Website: home-depot
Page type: review-order
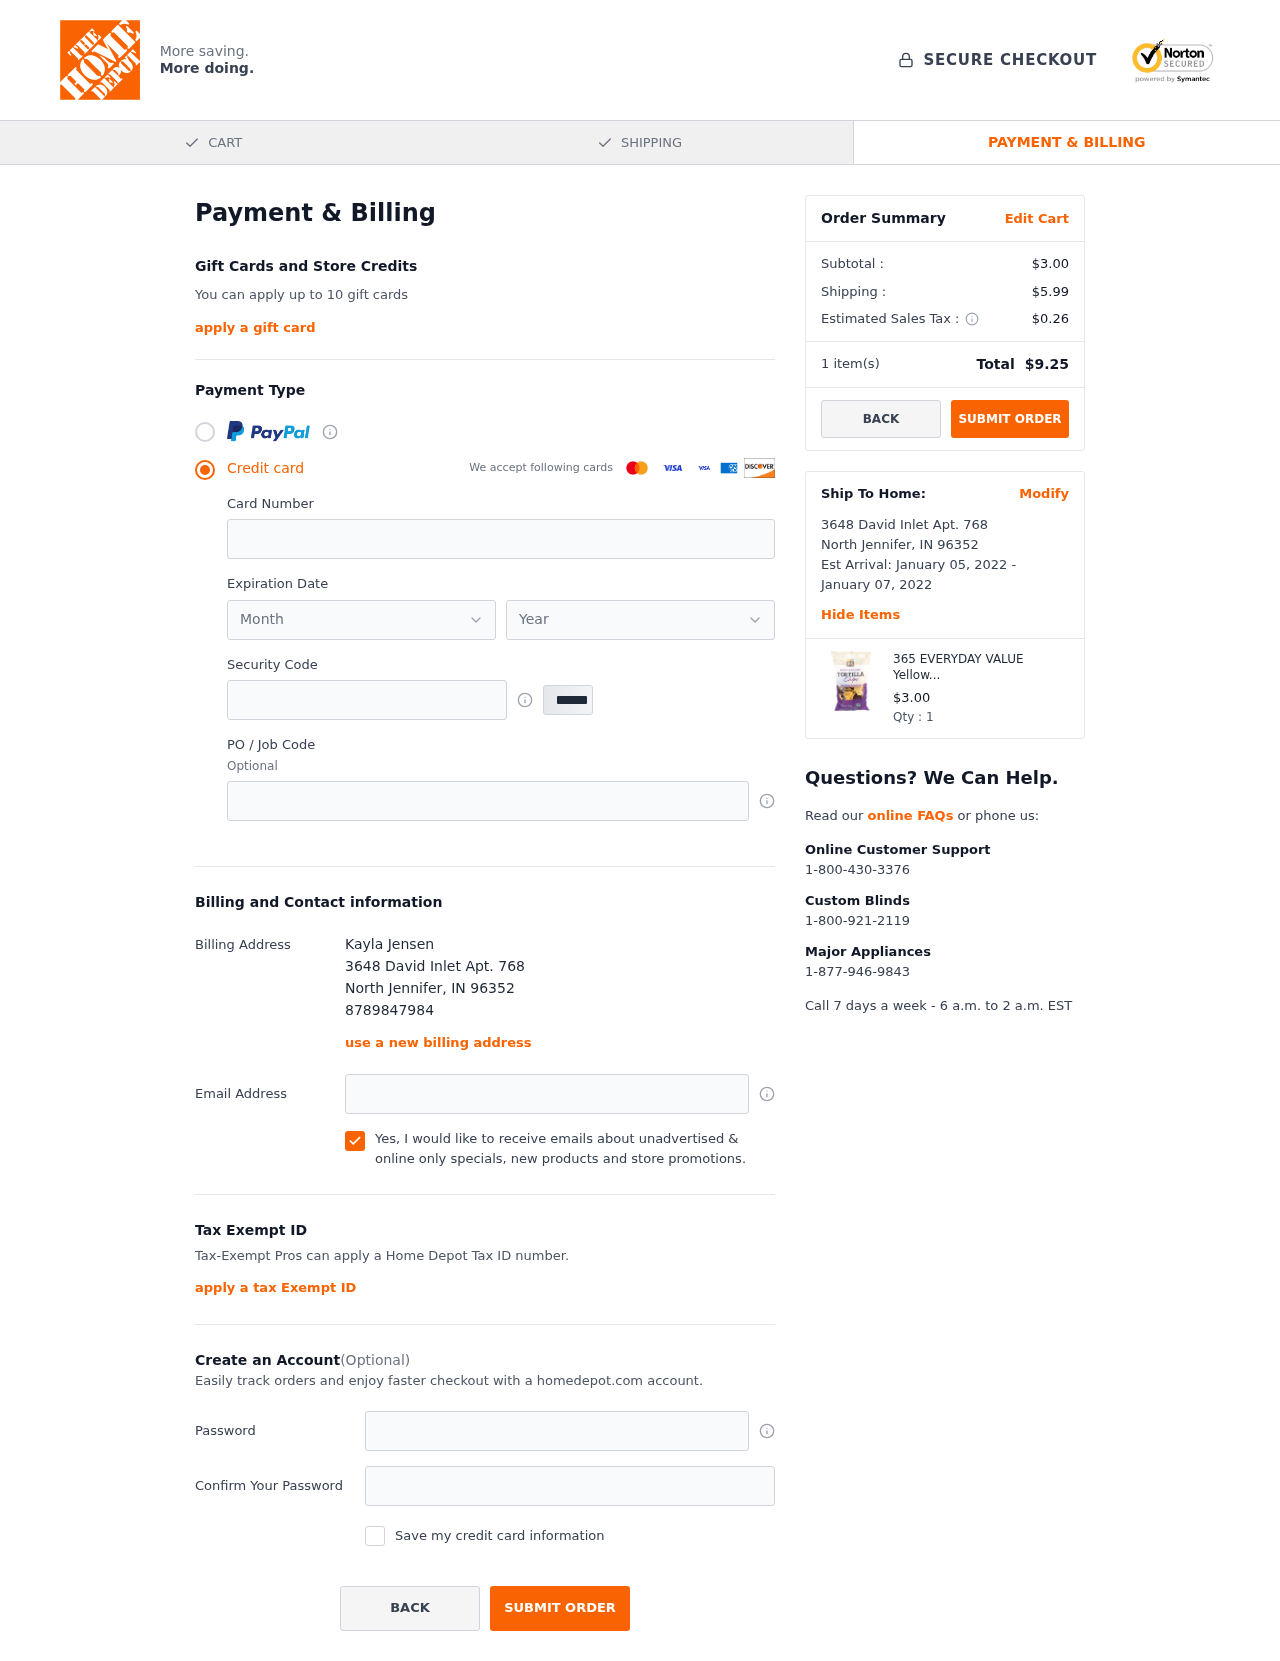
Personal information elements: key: PII_CARD_EXPIRY_MONTH
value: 04
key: PII_CARD_EXPIRY_YEAR
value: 28
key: PII_CITY
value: North Jennifer
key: PII_FULLNAME
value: Kayla Jensen
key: PII_PHONE
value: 8789847984
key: PII_POSTCODE
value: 96352
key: PII_STATE_ABBR
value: IN
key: PII_STREET
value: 3648 David Inlet Apt. 768
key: PII_CARD_NUMBER
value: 3491 9840 4777 866
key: PII_CARD_CVV
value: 3075
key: PII_JOB_CODE
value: WO-474134
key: PII_EMAIL
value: kayla.jensen@gmail.com
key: PII_STREET2
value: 3648 David Inlet Apt. 768
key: PII_POSTCODE2
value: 96352
Product elements: key: PRODUCT1_NAME
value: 365 EVERYDAY VALUE Yellow And Blue Corn Tortilla Chips, 16 OZ
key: PRODUCT1_PRICE
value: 3
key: PRODUCT1_QUANTITY
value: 1
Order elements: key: ORDER_SUBTOTAL
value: $3.00
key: ORDER_SHIPPING_COST
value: $5.99
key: ORDER_TAX
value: $0.26
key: ORDER_NUM_ITEMS
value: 1
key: ORDER_TOTAL
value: $9.25
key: ORDER_SHIPPING_DATE
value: January 05, 2022
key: ORDER_DELIVERY_DATE
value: January 07, 2022